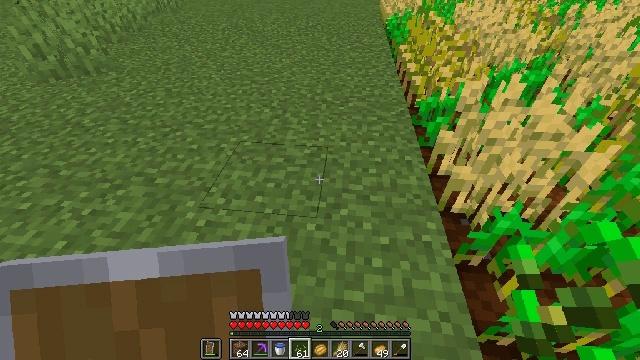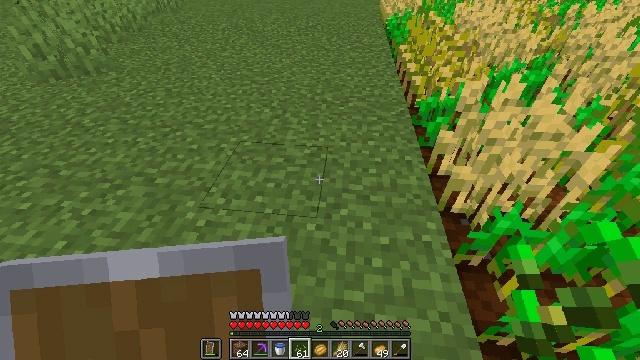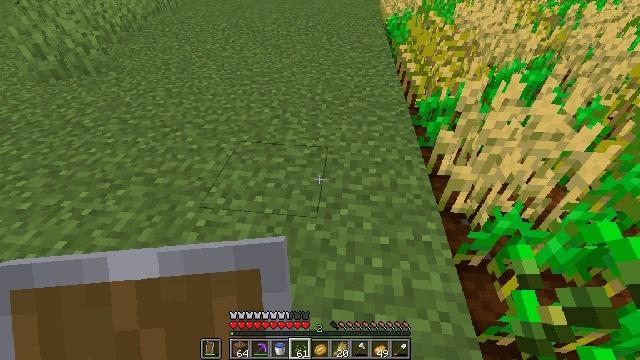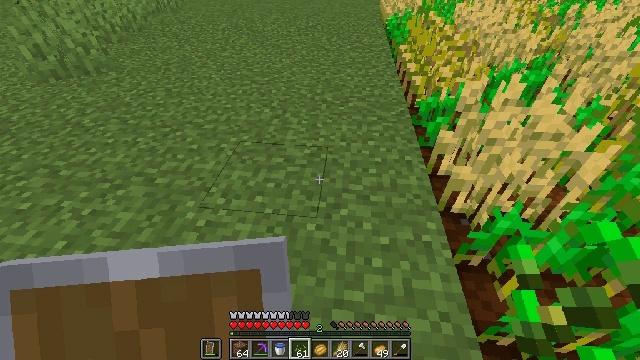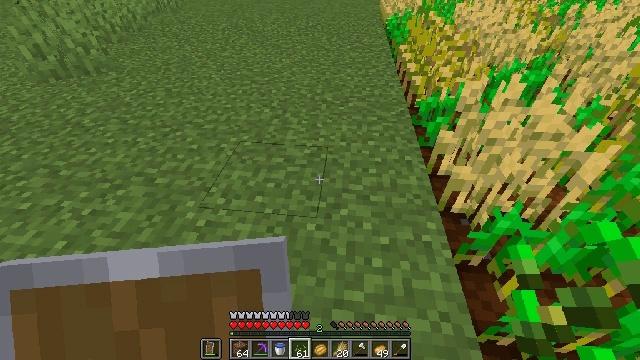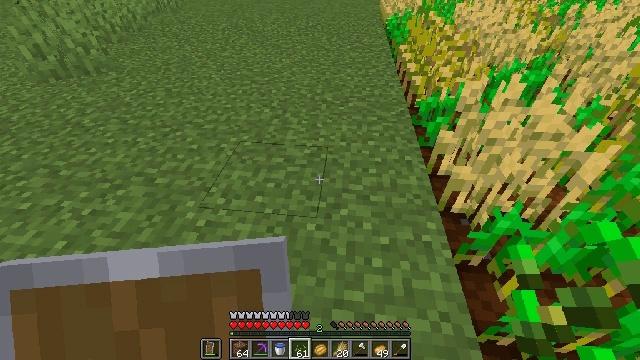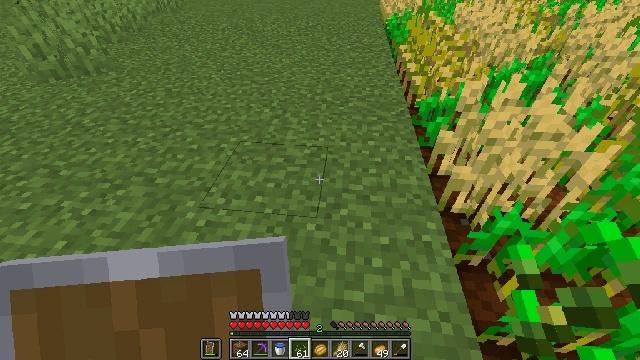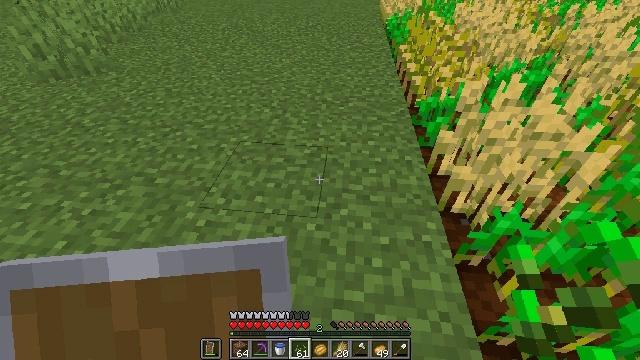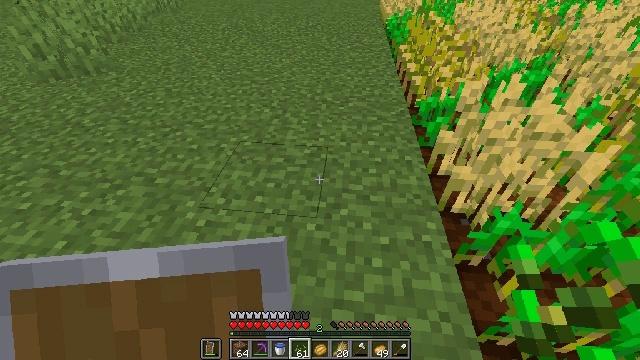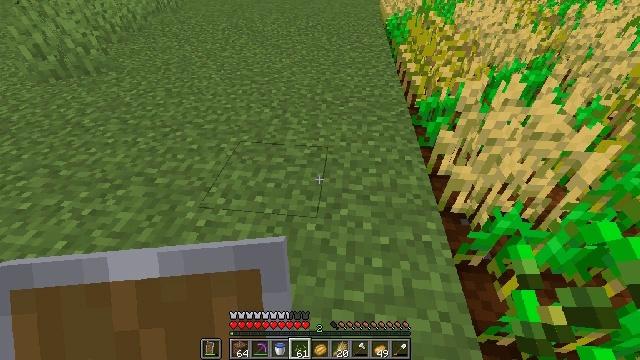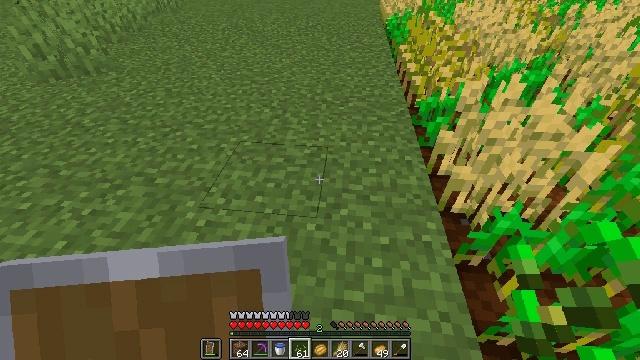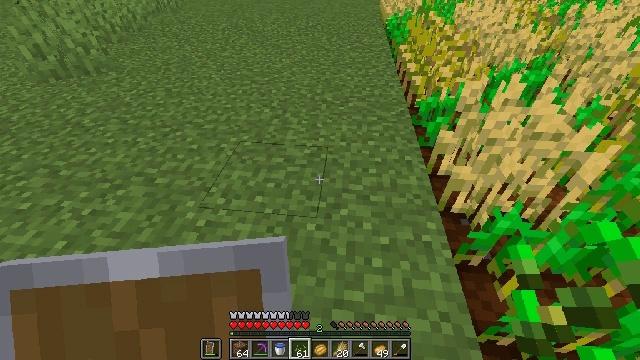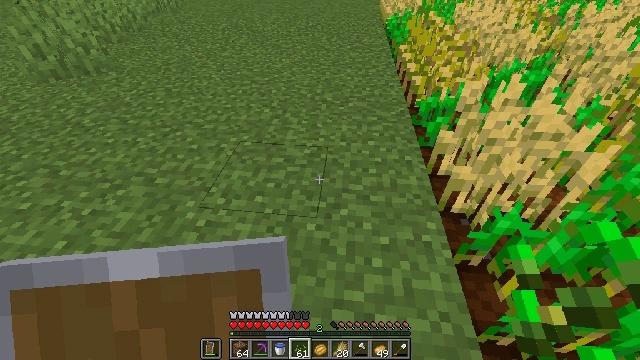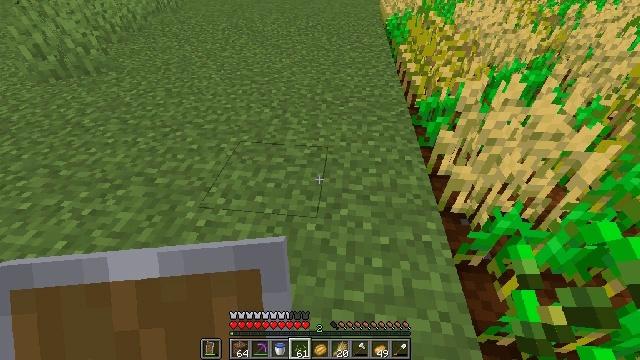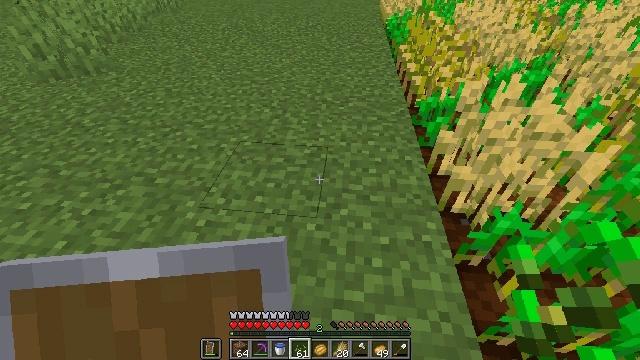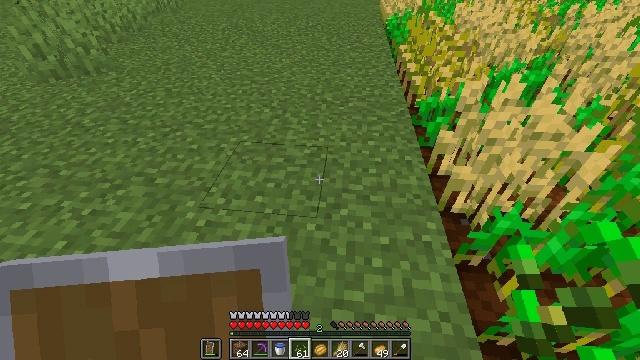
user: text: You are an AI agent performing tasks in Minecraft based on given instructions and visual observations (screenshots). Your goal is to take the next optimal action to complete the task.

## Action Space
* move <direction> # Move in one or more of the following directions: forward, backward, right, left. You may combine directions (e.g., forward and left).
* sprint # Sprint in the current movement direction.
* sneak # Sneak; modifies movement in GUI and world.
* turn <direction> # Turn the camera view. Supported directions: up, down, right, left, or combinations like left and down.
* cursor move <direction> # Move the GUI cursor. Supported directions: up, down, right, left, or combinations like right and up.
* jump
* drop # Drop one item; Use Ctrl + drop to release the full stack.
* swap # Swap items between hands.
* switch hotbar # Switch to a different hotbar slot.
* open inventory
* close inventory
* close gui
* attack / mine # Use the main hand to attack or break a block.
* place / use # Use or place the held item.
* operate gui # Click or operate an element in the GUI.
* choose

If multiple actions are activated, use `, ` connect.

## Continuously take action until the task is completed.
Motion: motion action
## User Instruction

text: Destroy the wheat to collect it.
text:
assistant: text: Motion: no_op
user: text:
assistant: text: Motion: no_op
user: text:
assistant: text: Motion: no_op
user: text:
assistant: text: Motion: no_op
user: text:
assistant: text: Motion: no_op
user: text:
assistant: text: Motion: no_op
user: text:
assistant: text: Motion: no_op
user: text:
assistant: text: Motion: no_op
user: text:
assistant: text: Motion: no_op
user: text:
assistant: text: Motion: no_op
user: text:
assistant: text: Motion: no_op
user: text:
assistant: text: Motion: no_op
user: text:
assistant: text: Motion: no_op
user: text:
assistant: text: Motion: no_op
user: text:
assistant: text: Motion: no_op
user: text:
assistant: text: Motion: no_op
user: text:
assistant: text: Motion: no_op
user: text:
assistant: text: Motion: no_op
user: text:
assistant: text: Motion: no_op
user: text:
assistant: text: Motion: no_op
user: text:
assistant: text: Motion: no_op
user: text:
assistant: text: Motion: no_op
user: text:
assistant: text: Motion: no_op
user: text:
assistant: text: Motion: no_op
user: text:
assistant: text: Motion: no_op
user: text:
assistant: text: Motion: no_op
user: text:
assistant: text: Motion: no_op
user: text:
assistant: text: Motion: no_op
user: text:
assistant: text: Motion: no_op
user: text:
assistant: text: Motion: no_op